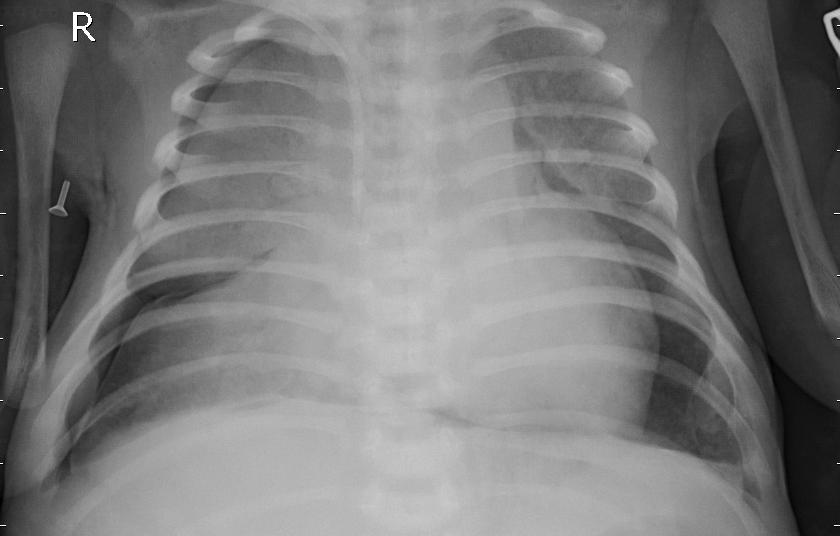
Diagnosis: PNEUMONIA